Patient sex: M
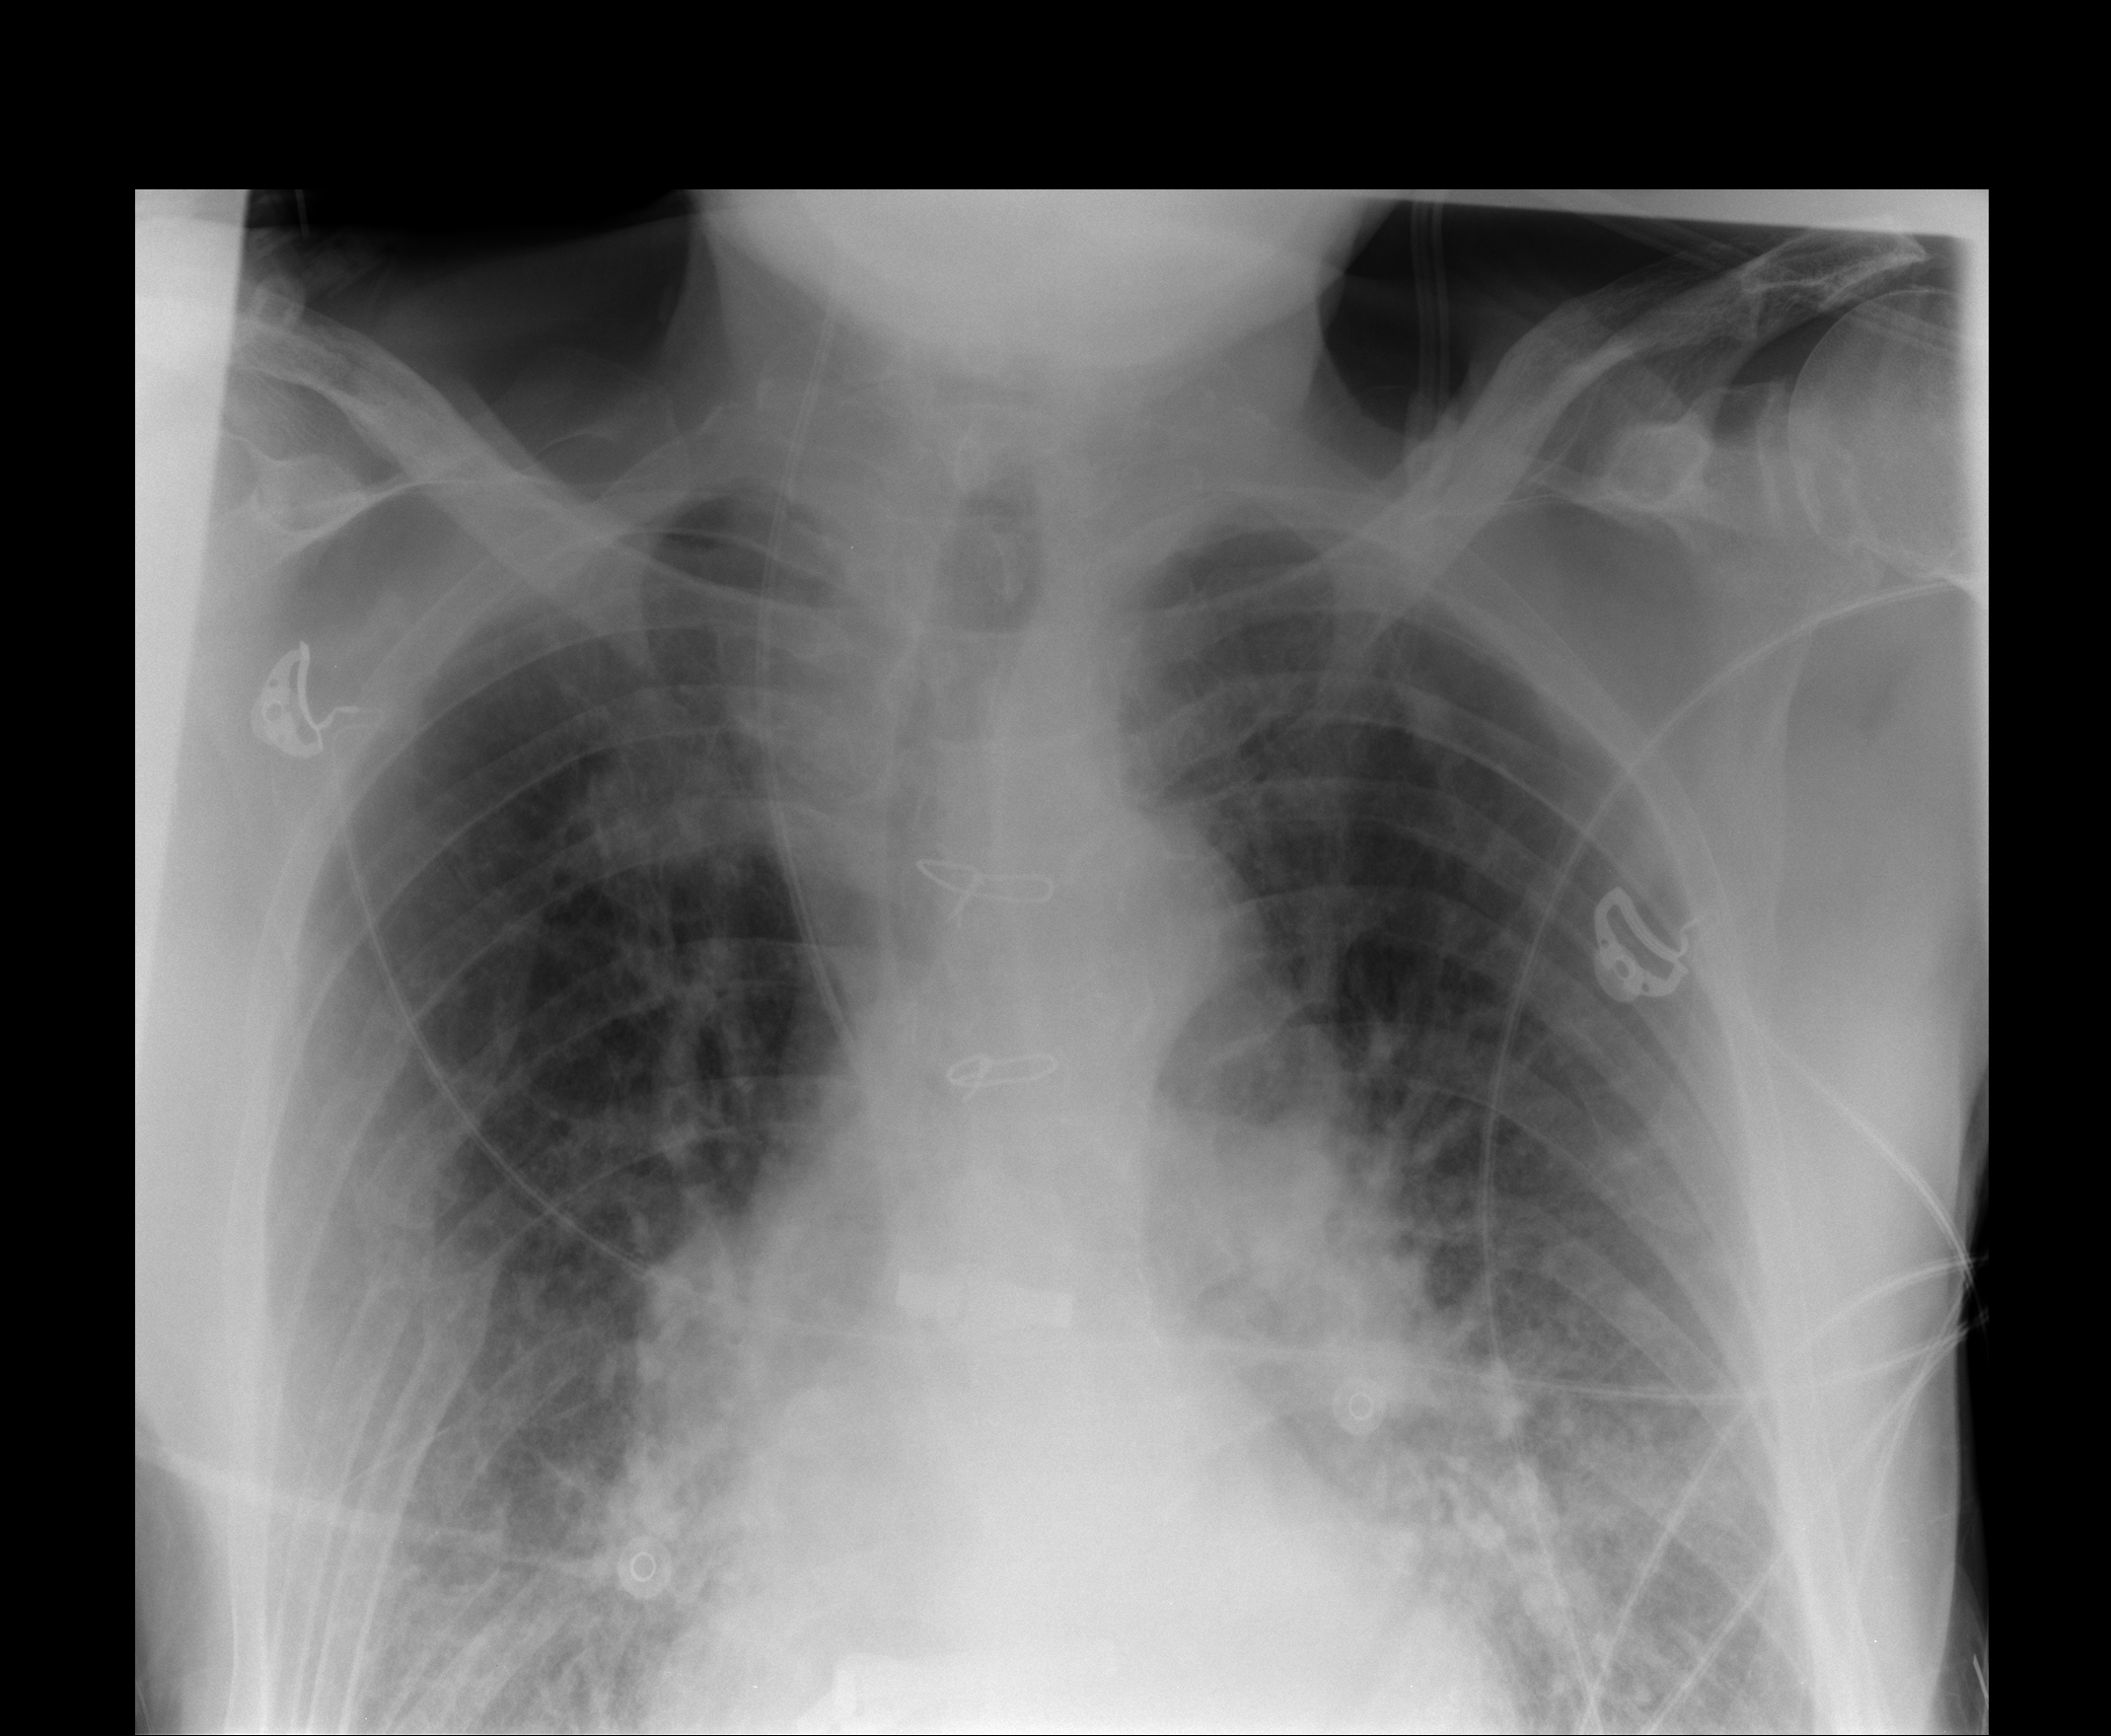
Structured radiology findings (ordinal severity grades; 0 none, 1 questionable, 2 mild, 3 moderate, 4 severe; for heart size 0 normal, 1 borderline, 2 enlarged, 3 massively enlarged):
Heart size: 2
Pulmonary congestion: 2
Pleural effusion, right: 0
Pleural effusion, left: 0
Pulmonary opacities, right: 0
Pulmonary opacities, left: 1
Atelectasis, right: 2
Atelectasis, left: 2